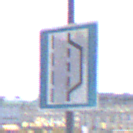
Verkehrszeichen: NothalteUndPannenbucht
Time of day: MorningAfternoon
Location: Outdoor (Urban)
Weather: Overcast
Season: NotSpecified
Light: Natural